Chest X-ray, PA view. Patient: 48 years old, sex F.
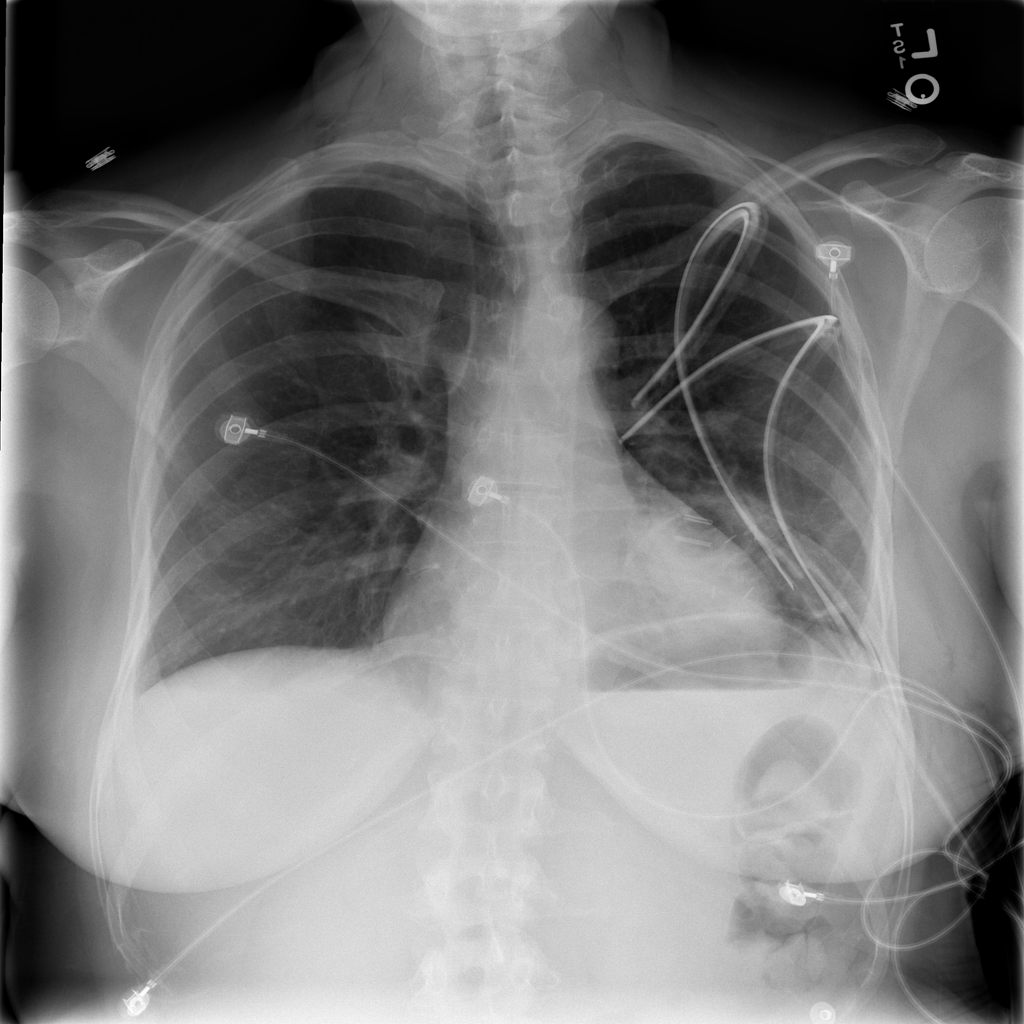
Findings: No Finding